Field crop: tomato
Growth stage: 1
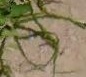
Species: cyperus